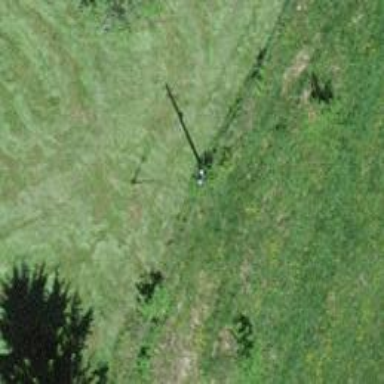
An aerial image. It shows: Minor power line.